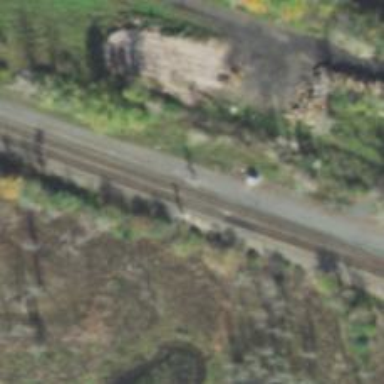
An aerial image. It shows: Railway signal.